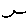
Label: bird